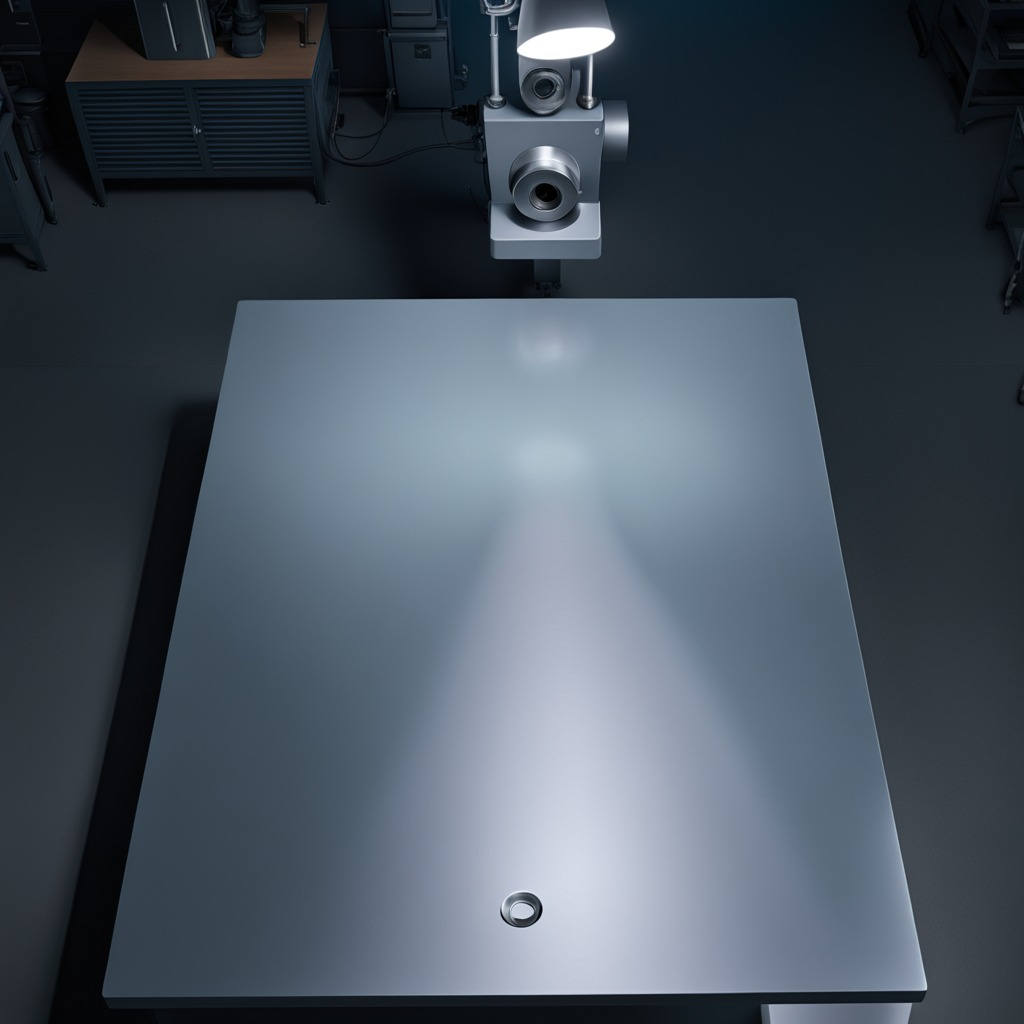
A flat metal washer is lying on the tabletop.